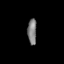
Tissue: prostate
Cell type: Myeloid cells
Senescence score: 0.714
Nuclear area (px): 222
Mean DAPI intensity: 126.905